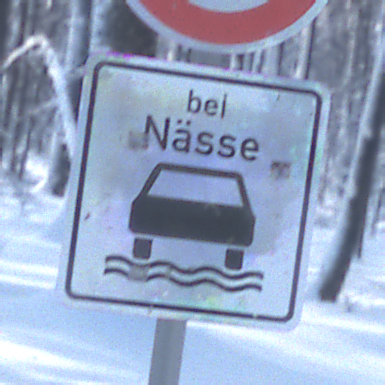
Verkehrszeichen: BeiNaesse
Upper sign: Geschwindigkeit70
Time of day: MorningAfternoon
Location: Outdoor (Nature)
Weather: Clear
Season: Winter
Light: Natural